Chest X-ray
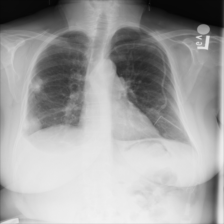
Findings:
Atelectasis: negative
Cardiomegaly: negative
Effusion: positive
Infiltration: negative
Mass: positive
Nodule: negative
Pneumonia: negative
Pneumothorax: negative
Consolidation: negative
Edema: negative
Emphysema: negative
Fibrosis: negative
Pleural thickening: negative
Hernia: negative